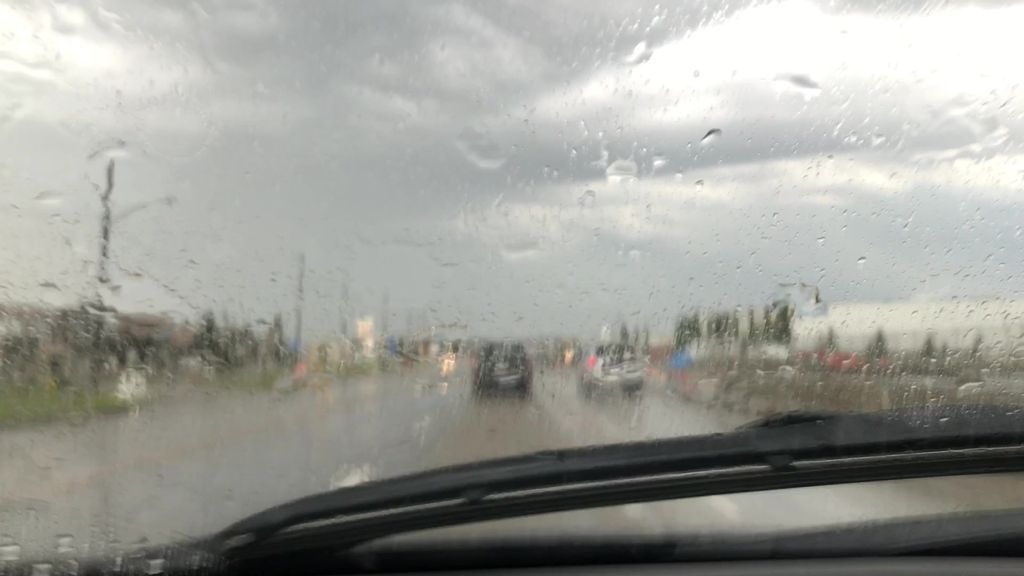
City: edmonton